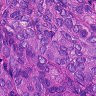
Metastatic tissue present: yes